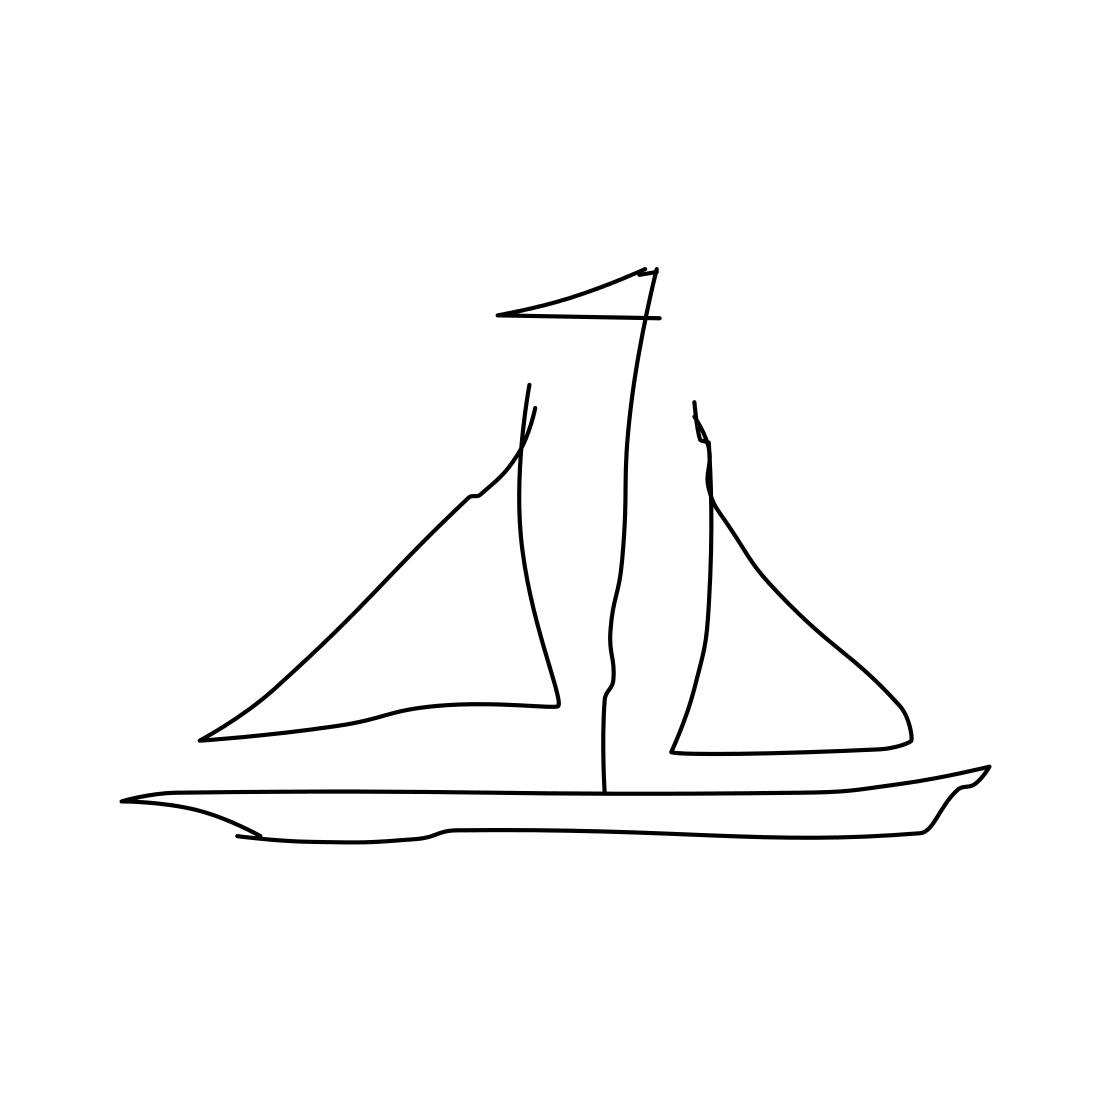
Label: sailboat